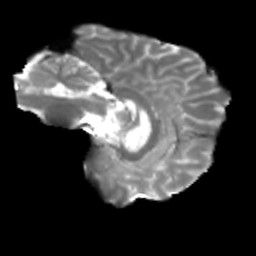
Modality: T2w
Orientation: sagittal
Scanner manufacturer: siemens
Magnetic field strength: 3 T
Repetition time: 4 s
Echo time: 0.0594 s